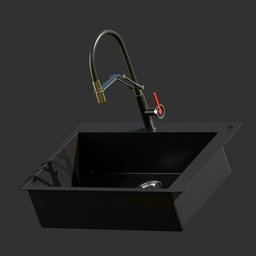
Label: appliances